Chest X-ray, PA view. Patient: 46 years old, sex F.
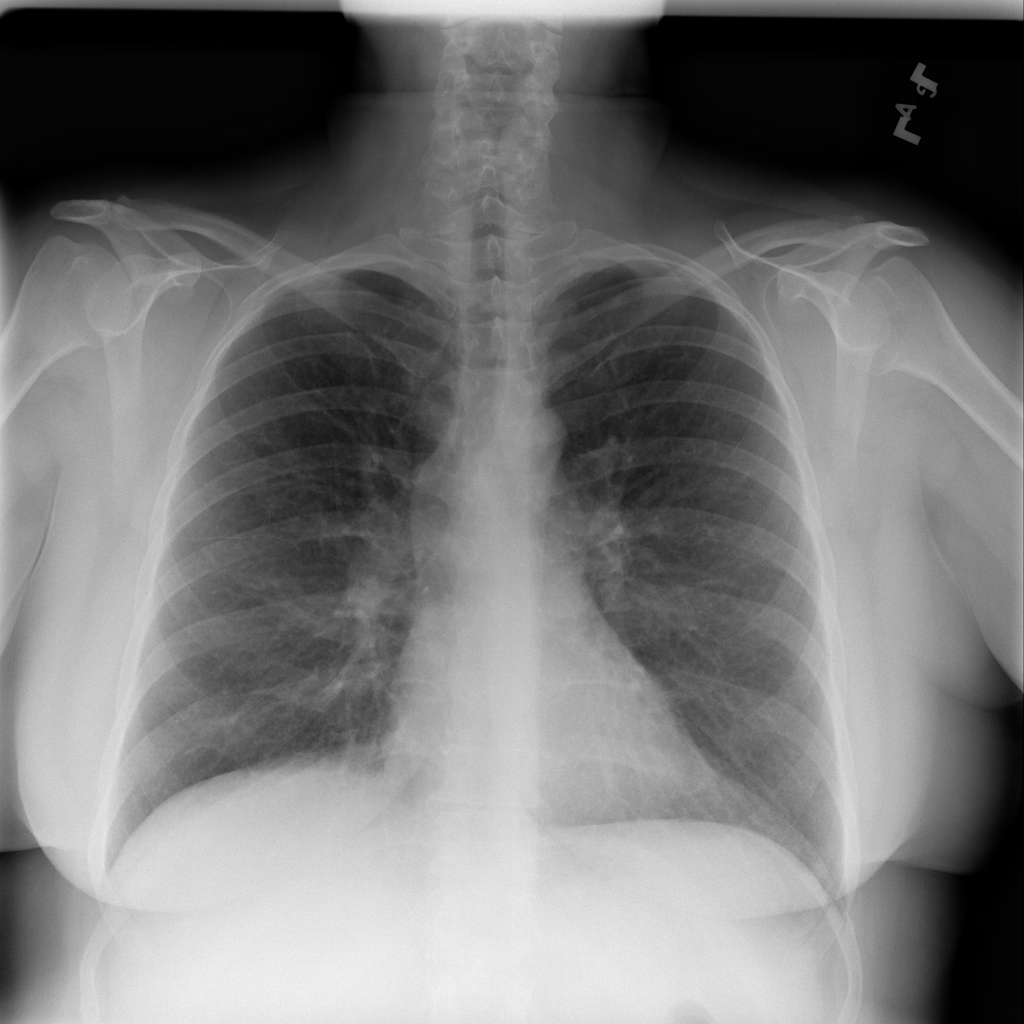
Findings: No Finding